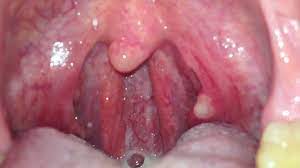
Condition: Mouth Ulcer